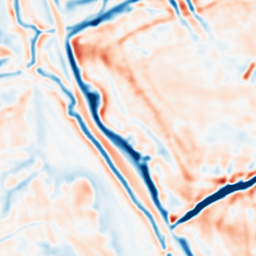
Category: multiscale
Decomposition family: dog_multiscale
Decomposition parameters: sigma_ratio: 1.4
n_scales: 3
base_sigma: 2
Upsampling method: quintic
Upsampling parameters: scale: 4
Upsampling scale: 4